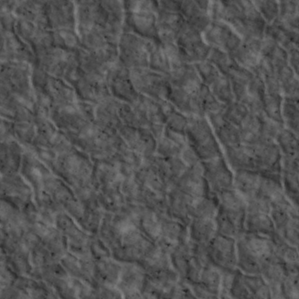
Label: non_frost